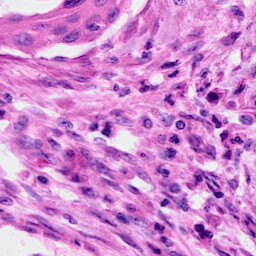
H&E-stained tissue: Cervix